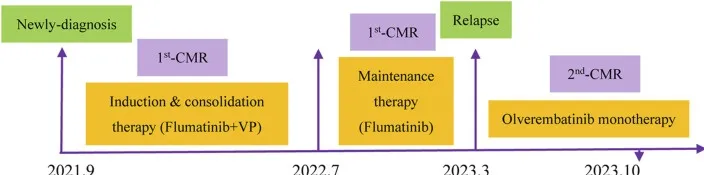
Detailed time course of the patient's clinical course and therapeutic regimen.
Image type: chart (chart)